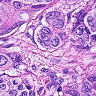
Metastatic tissue present: yes